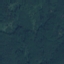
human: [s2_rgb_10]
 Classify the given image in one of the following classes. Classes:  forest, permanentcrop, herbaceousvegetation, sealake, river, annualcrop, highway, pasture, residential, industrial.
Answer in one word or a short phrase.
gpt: Forest